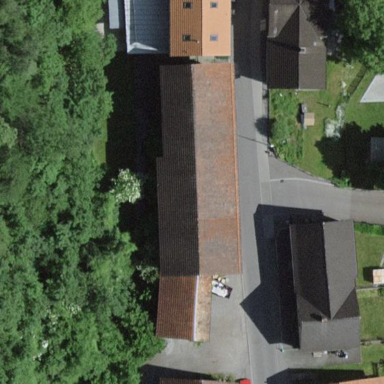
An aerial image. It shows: Commercial building.